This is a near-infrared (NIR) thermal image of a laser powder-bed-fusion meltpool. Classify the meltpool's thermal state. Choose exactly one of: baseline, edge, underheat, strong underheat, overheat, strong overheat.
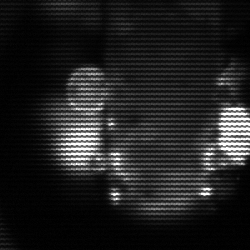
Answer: strong underheat